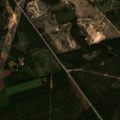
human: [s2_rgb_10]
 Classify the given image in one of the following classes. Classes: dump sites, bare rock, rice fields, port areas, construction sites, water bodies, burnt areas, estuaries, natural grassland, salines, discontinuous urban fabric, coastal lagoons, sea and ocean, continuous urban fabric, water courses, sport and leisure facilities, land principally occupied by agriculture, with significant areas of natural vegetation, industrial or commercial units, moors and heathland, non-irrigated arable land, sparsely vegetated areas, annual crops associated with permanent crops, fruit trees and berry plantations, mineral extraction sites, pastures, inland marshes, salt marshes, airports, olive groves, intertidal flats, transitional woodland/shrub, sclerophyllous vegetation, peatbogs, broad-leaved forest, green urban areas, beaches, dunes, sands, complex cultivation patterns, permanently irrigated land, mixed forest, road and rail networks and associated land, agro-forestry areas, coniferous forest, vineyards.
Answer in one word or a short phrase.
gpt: mineral extraction sites, coniferous forest, mixed forest, transitional woodland/shrub